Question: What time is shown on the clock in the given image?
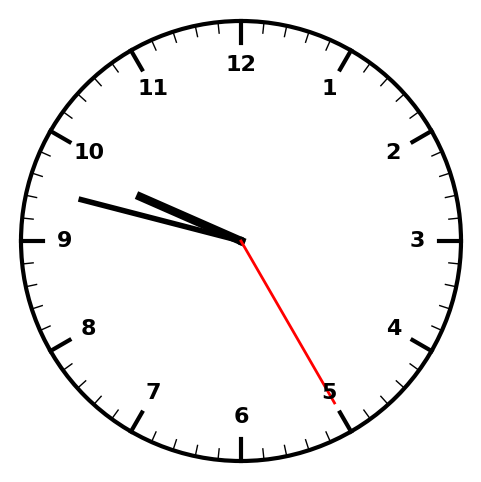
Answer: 09:47:25